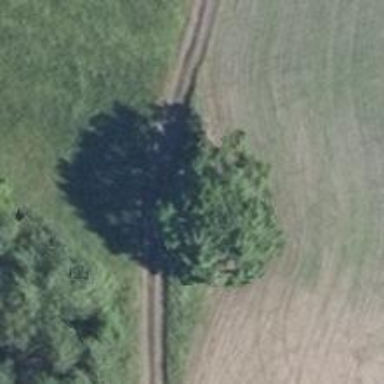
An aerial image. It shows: Beautiful tree in nature.